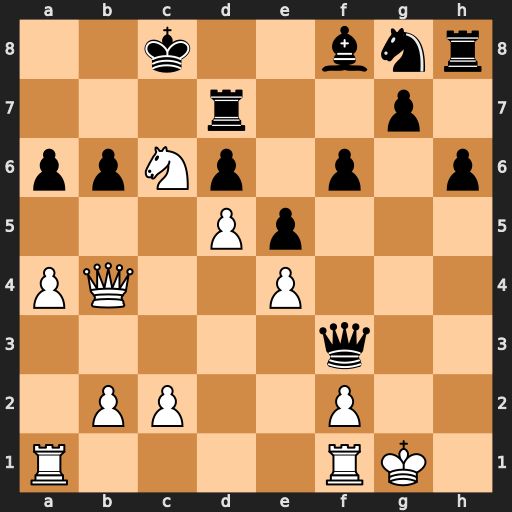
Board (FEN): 2k2bnr/3r2p1/ppNp1p1p/3Pp3/PQ2P3/5q2/1PP2P2/R4RK1
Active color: w
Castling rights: -
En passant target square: -
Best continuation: Ra3 Qg4+ Rg3 Qxg3+ fxg3